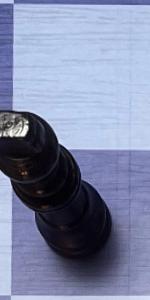
Label: King_Black